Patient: sex M, age 63
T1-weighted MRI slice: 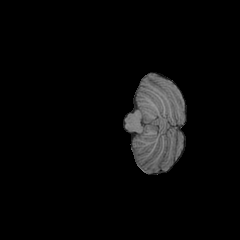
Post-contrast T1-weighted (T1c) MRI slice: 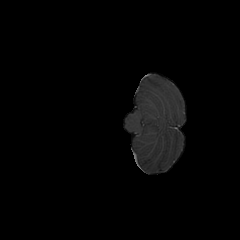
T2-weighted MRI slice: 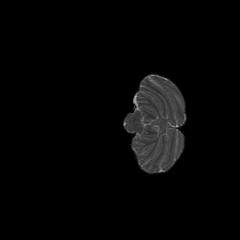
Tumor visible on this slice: no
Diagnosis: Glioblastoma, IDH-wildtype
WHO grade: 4